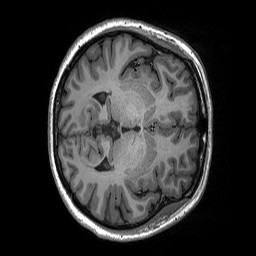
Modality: T1w
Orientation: axial
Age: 22
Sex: female
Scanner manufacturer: siemens
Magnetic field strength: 3 T
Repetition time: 2.3 s
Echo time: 0.00306 s